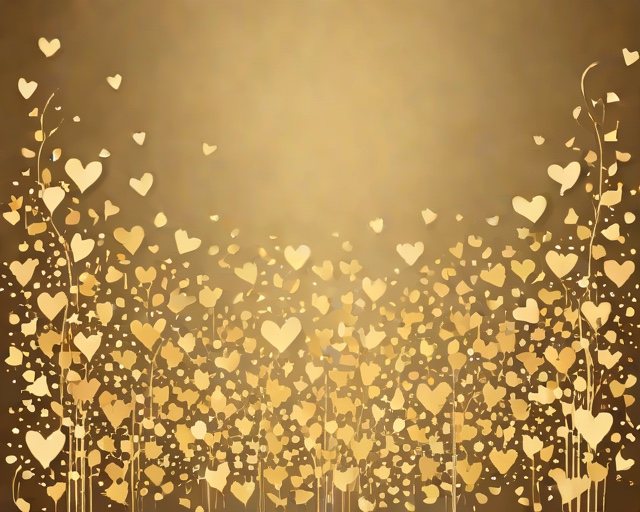
Category: Anniversary